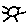
Label: sun